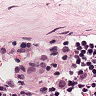
Metastatic tissue present: no